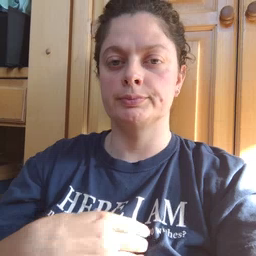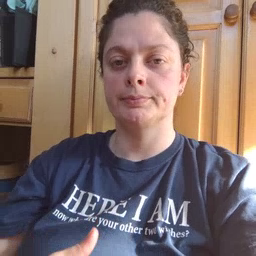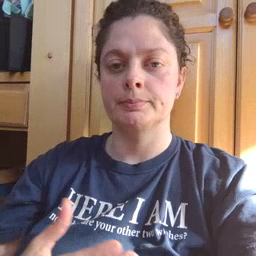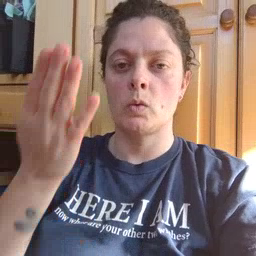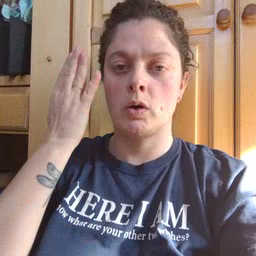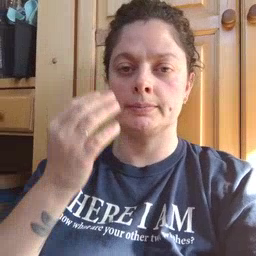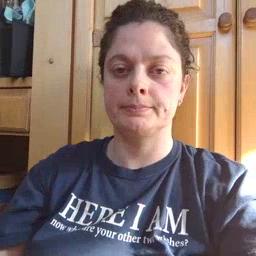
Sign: morning